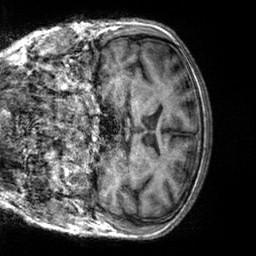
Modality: T1w
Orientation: coronal
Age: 64
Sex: male
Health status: healthy
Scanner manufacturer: siemens
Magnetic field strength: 3 T
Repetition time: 2.3 s
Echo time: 0.00303 s